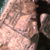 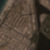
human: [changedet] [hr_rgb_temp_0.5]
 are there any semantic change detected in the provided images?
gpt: Nothing has changed.